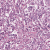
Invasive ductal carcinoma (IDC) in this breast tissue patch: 1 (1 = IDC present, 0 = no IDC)